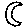
Label: moon